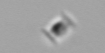
Label: Bacillariophyceae_morphotype1